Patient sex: M
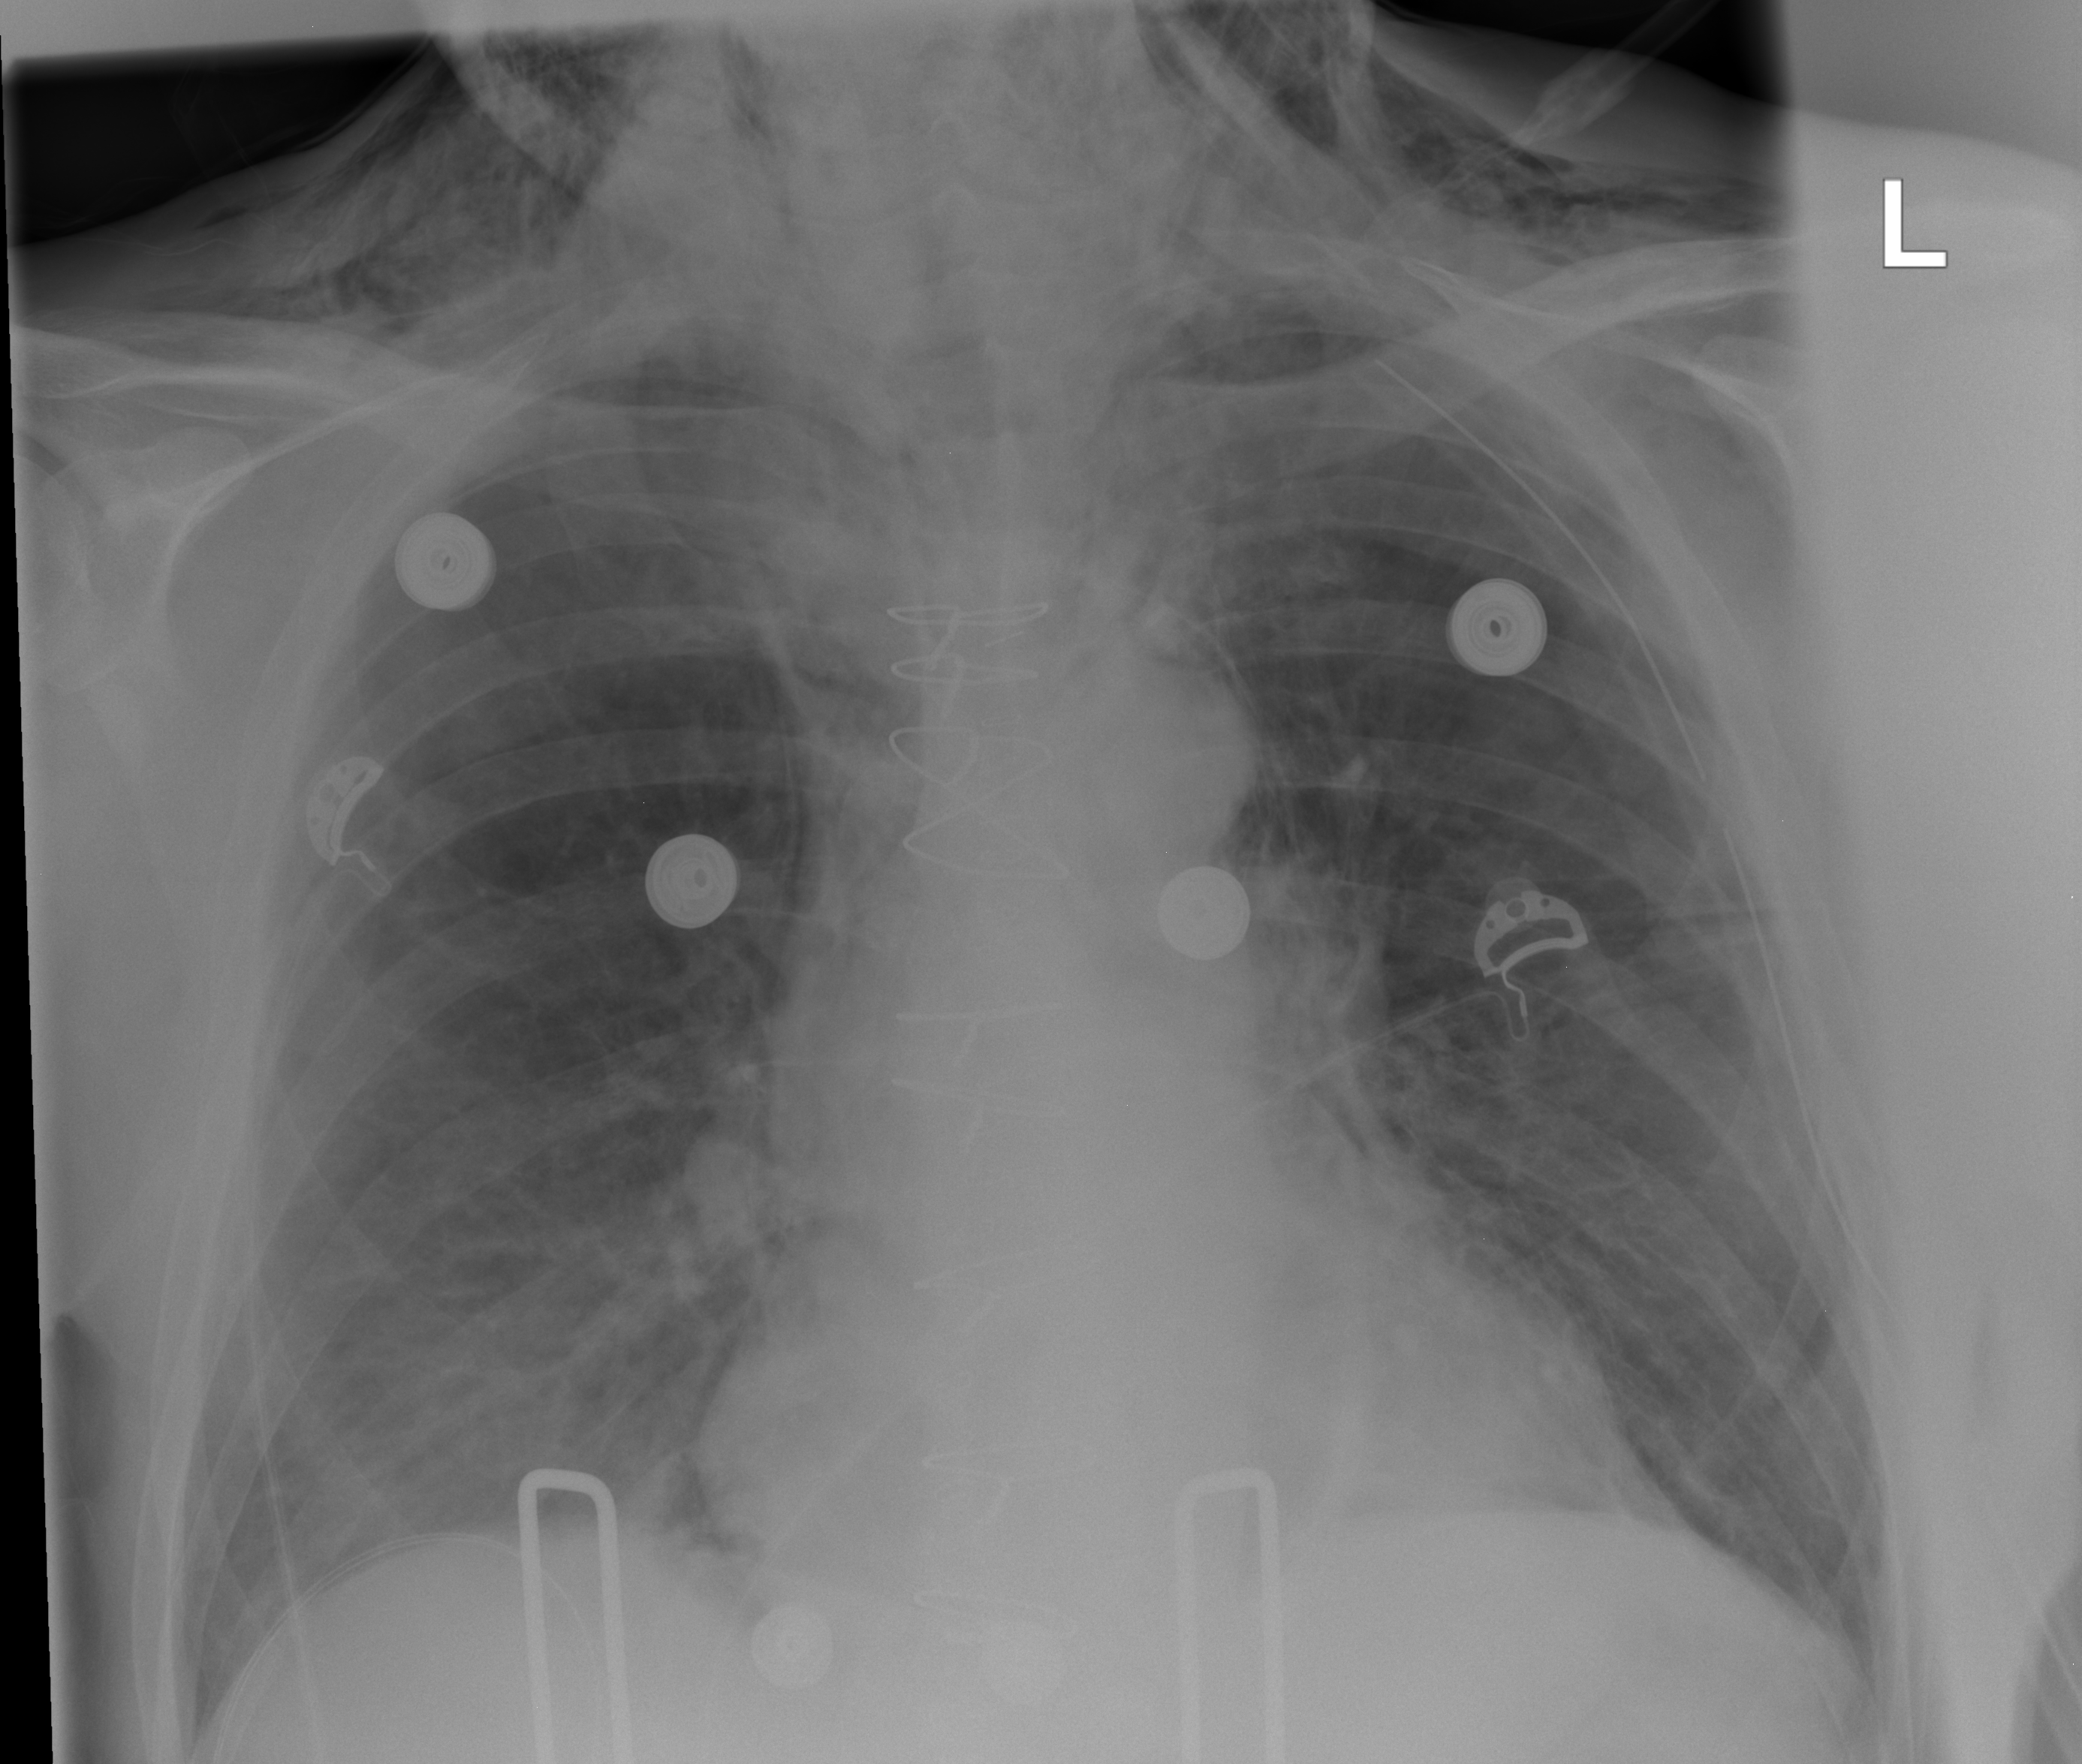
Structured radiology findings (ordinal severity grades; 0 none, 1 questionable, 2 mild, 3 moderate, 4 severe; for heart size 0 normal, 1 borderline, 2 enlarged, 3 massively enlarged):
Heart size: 1
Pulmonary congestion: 2
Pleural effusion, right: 0
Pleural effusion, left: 0
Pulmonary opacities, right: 2
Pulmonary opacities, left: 0
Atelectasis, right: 2
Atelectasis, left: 0